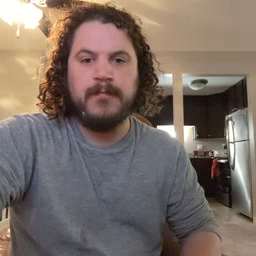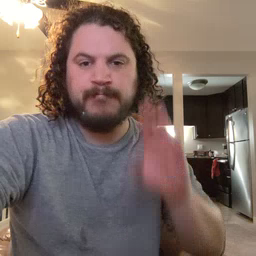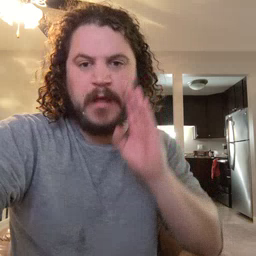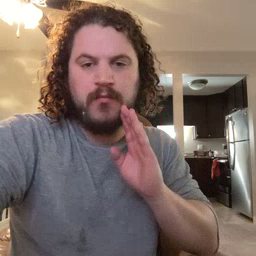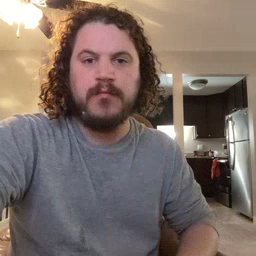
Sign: brown